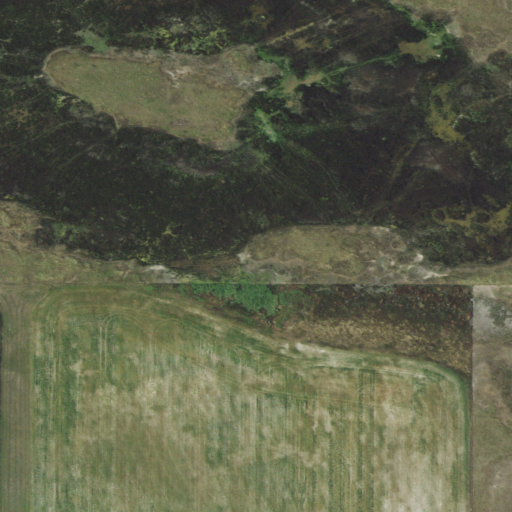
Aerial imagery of plain(s) in South Dakota named Sandstone Flat containing herbaceous wetlands, cultivated crops, grassland, and open water